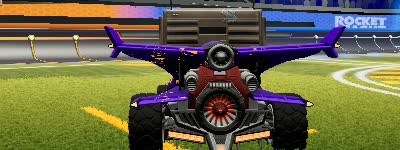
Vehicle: aftershock